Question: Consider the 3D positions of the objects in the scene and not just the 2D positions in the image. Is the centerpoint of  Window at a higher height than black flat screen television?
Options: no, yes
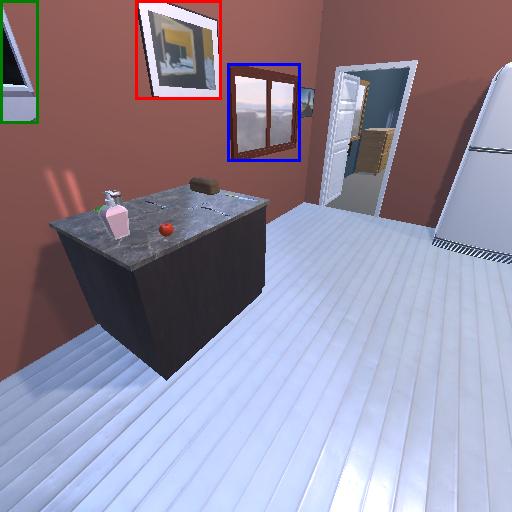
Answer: no